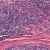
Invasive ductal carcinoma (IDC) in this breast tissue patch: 1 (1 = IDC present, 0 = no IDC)